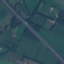
Land use / land cover: Highway